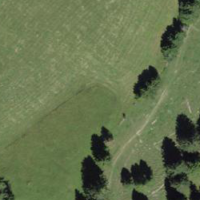
EUNIS habitat code: 24
Species observed at this site:
Cupido minimus